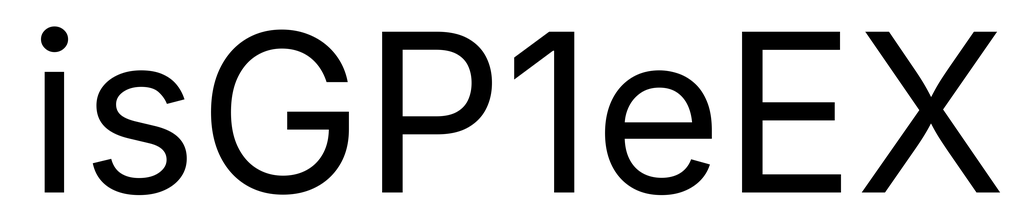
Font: Inter_Regular